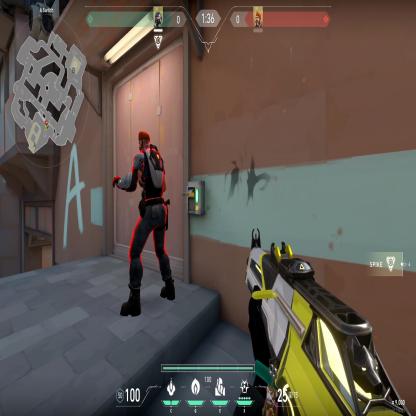
Label: enemy